Question: I working in my project with Visual Studio 2010 and AnkhSvn (the last version) when I like to do commit I have this error:
An internal error ocurred:
Commit failed(details follow):
MERGE of '/svn/credinform/trunk/Cotizador/Crd.Cotizador': Could not parse response status line (http:/192.168.1.10:3456)
How I can resolve this problem?
I probe with TortoiseSVN and the same error

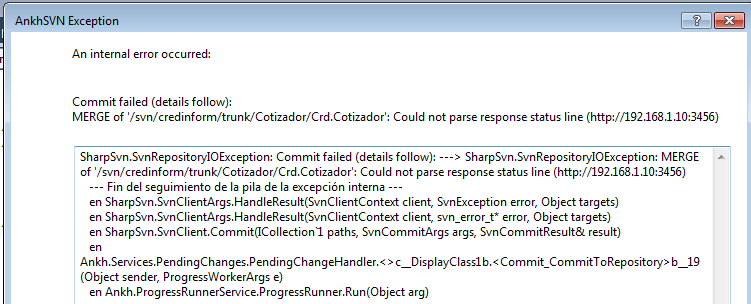
Answer: This could be a problem with a proxy or a firewall between the local computer and the svn server. In this case your system administator probably can help you.